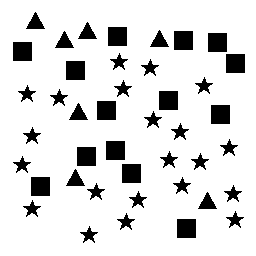
Squares: 14
Triangles: 7
Stars: 21
Total shapes: 42